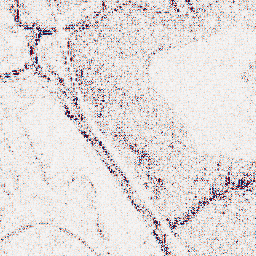
Category: wavelet
Decomposition family: wavelet_reverse_biorthogonal
Decomposition parameters: wavelet: rbio2.4
level: 1
Upsampling method: bspline
Upsampling parameters: scale: 2
Upsampling scale: 2